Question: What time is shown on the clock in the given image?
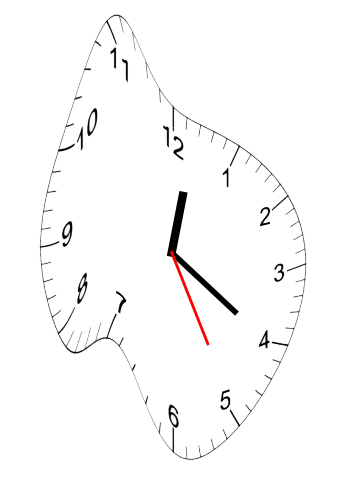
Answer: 12:20:25